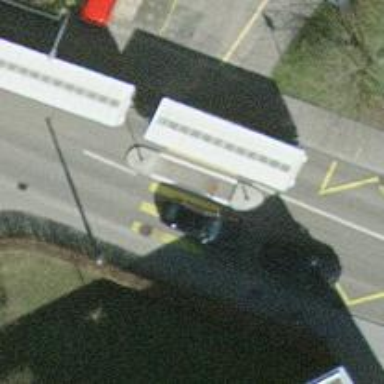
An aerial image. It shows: Tertiary road with trolley wires for electric trolleys.